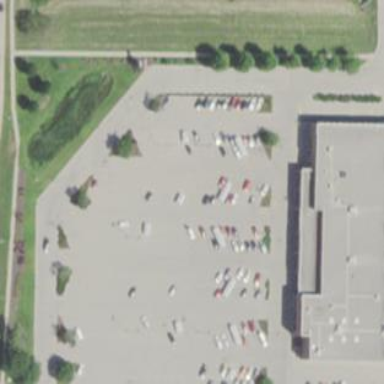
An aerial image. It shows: Retail area.